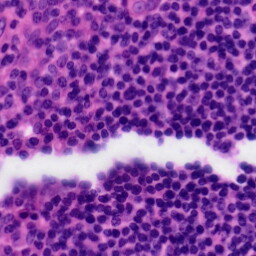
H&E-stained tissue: Tonsil